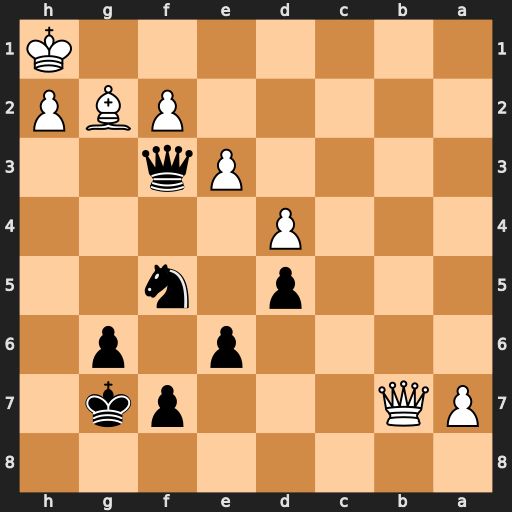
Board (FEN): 8/PQ3pk1/4p1p1/3p1n2/3P4/4Pq2/5PBP/7K
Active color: b
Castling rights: -
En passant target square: -
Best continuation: Qd1+ Bf1 Qxf1#